Interaction volume radius: 10 \u00c5
Interaction volume height: 30 \u00c5
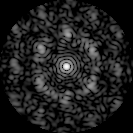
Disorder parameter: 0.7044